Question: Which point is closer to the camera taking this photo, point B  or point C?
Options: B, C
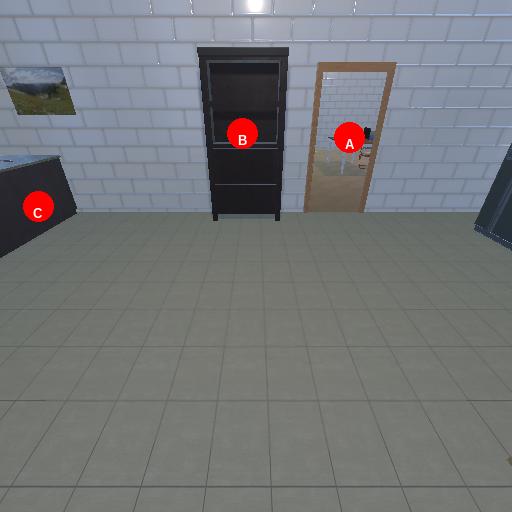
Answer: B